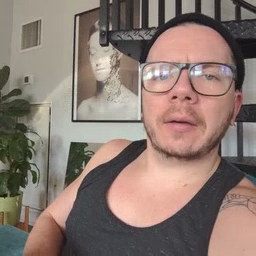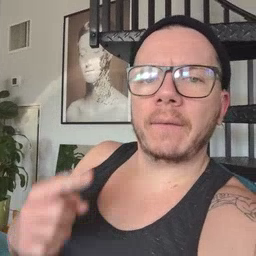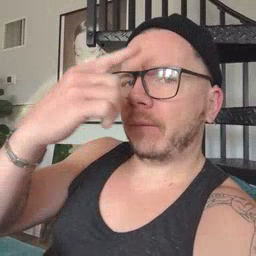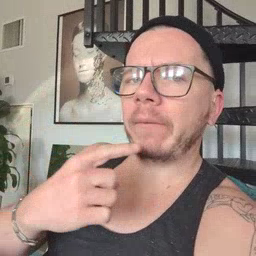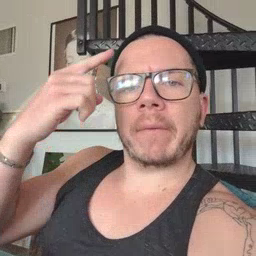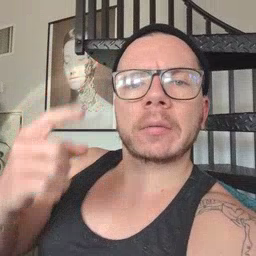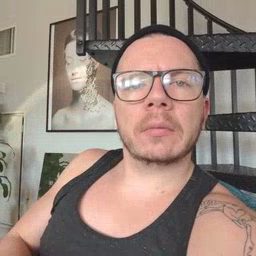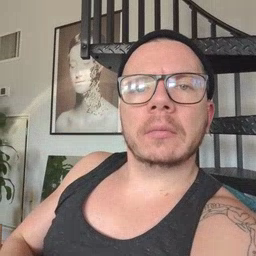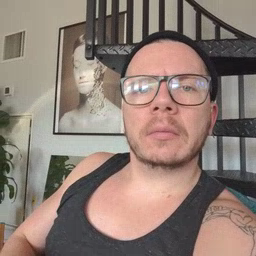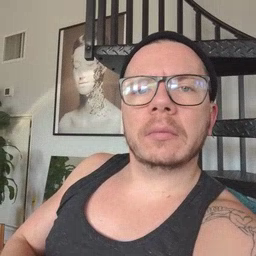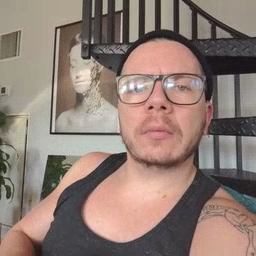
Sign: face